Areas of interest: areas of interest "Building B, Hongyi Ceramic City, Foshan"
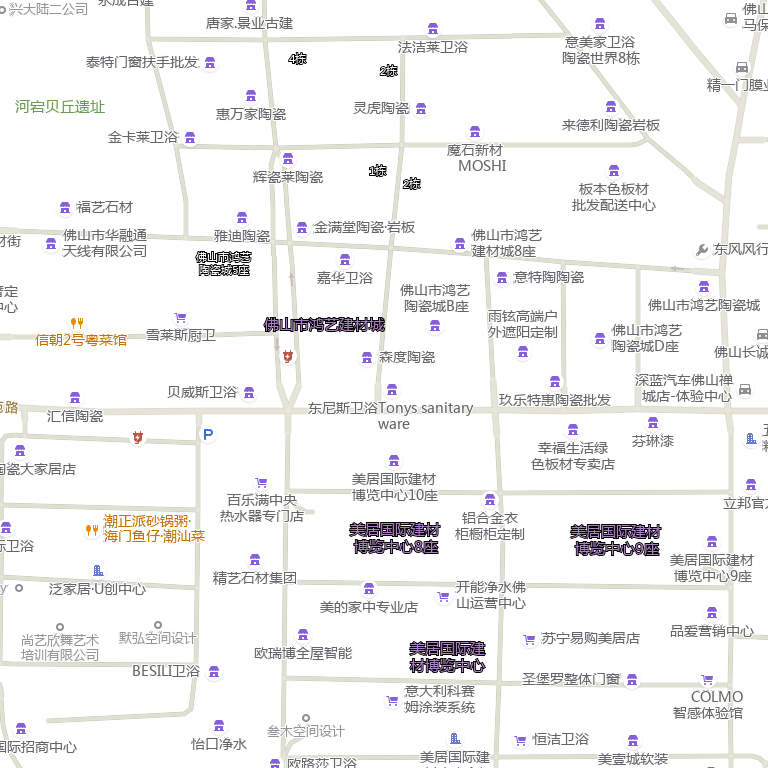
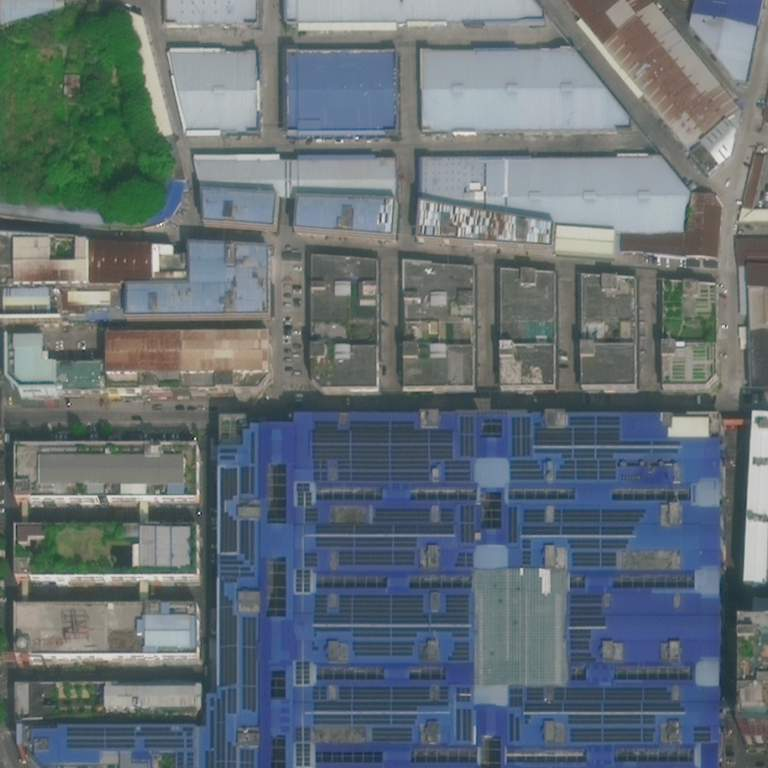